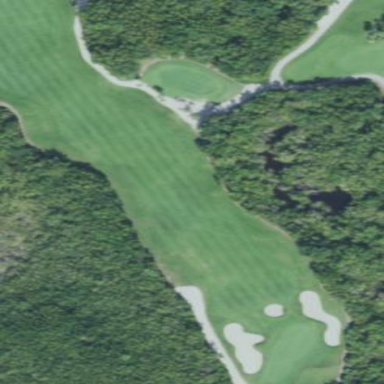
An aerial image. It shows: Rough grassy area used for golf.